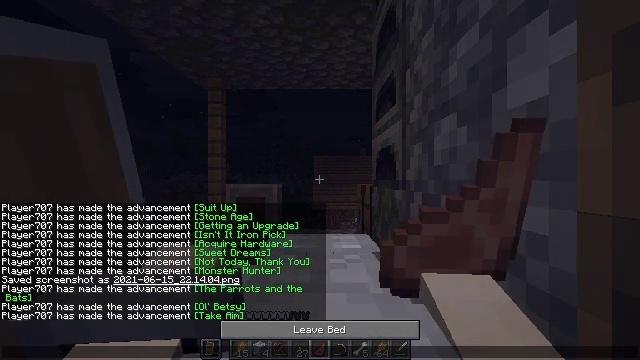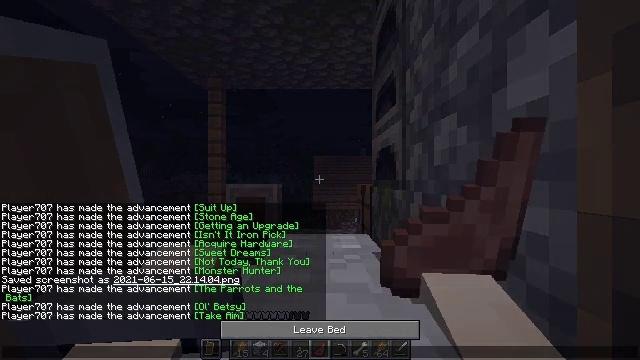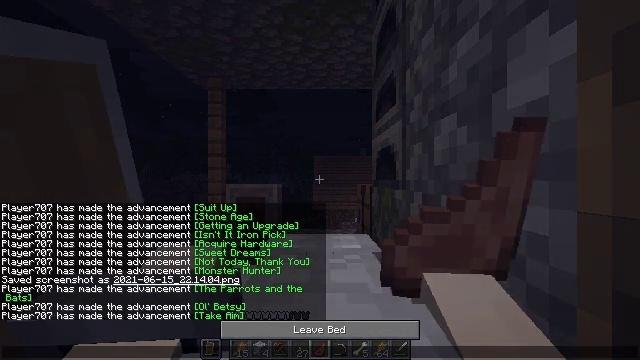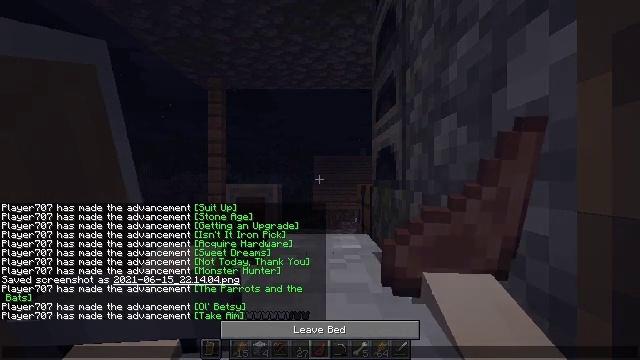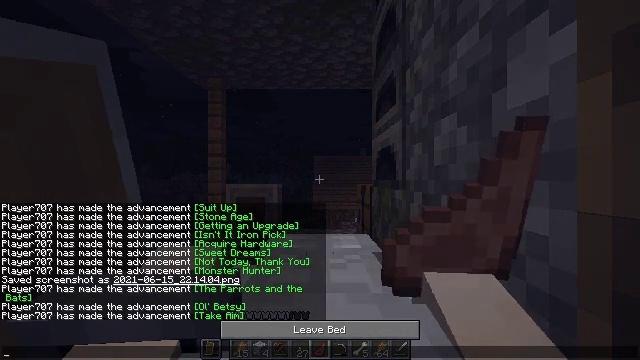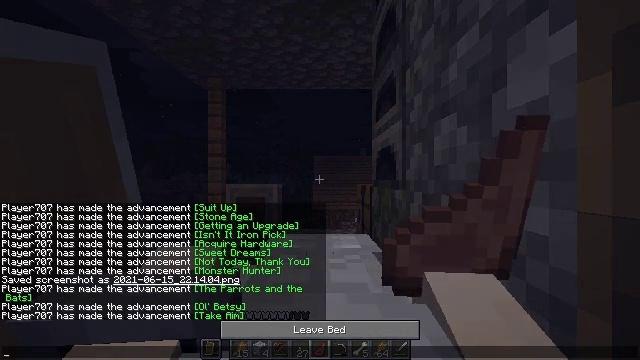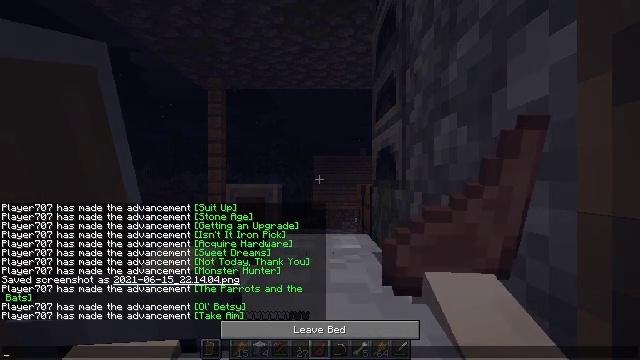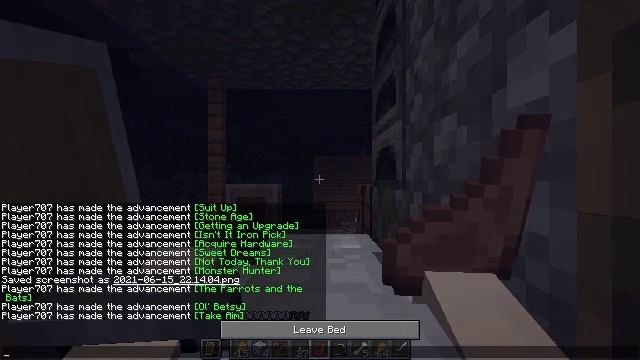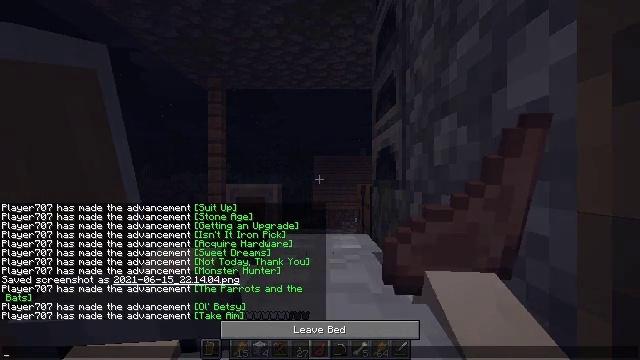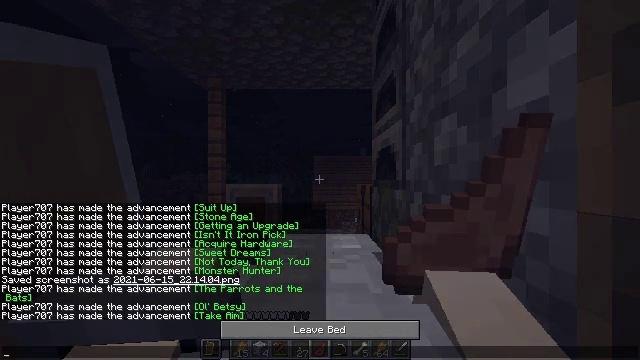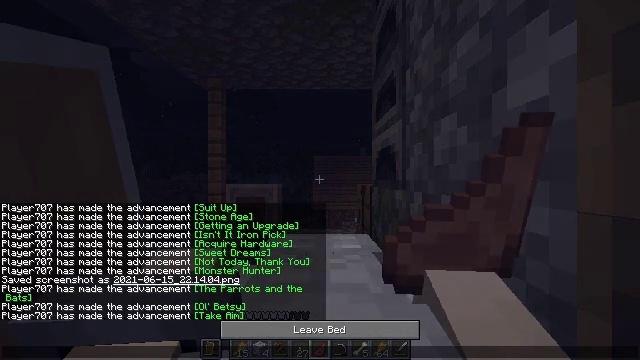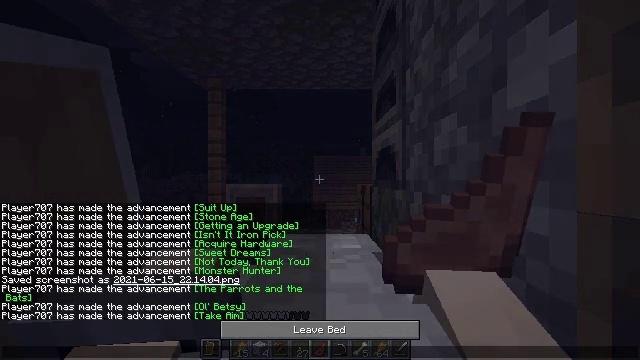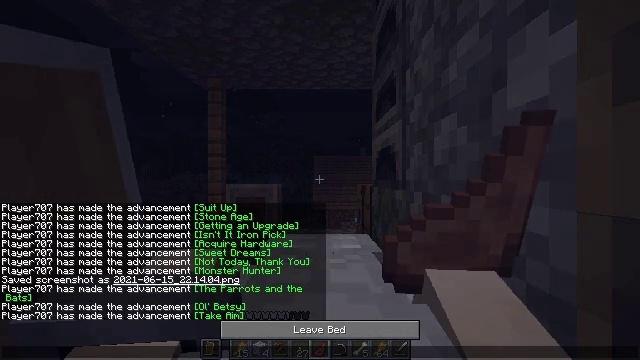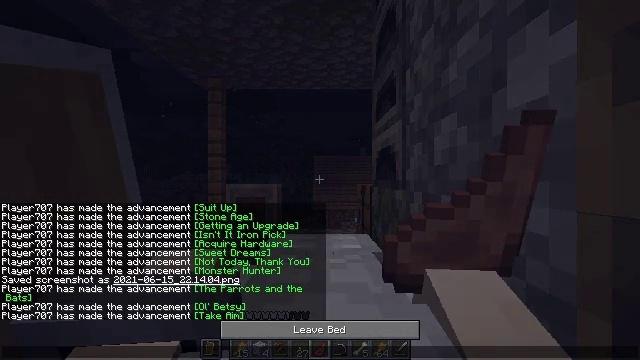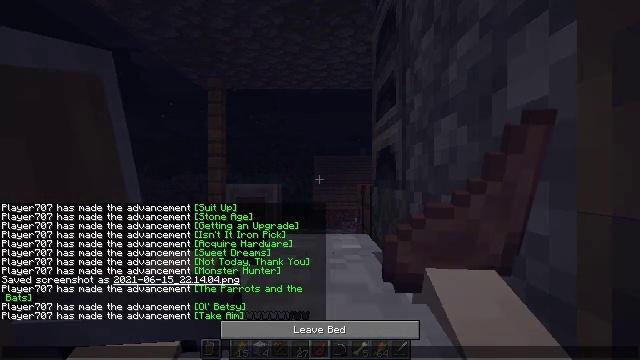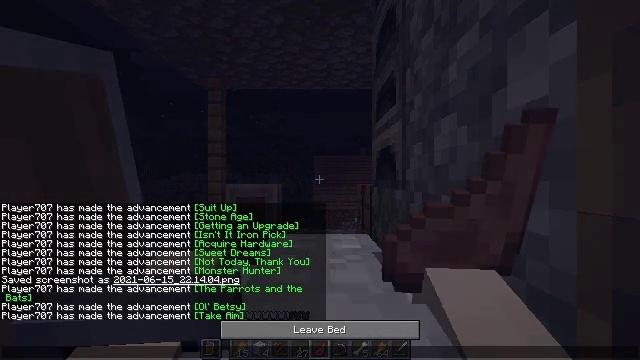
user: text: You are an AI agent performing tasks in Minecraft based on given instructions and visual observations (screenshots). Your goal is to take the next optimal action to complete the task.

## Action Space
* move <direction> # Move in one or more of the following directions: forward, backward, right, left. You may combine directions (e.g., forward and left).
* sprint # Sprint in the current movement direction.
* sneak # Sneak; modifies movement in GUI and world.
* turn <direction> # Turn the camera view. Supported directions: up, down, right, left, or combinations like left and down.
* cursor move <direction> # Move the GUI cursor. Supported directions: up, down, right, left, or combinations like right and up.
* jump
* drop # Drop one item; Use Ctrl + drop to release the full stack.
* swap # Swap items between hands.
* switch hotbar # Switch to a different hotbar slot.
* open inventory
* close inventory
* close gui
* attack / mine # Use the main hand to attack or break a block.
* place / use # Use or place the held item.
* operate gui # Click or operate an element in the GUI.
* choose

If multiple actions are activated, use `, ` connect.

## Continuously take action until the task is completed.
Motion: motion action
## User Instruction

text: Create a gold ingot in the furnace.
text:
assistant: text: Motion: no_op
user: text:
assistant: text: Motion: no_op
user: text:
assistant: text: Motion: no_op
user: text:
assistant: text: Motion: no_op
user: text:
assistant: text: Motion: no_op
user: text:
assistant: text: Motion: no_op
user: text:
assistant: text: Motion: no_op
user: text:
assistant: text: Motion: no_op
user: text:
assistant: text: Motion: no_op
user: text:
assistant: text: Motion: no_op
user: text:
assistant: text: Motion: no_op
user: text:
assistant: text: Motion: no_op
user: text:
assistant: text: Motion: no_op
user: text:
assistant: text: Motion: no_op
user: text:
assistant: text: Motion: no_op
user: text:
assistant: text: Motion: no_op
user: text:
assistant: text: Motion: no_op
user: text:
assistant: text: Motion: no_op
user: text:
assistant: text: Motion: no_op
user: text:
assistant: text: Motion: no_op
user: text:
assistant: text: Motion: no_op
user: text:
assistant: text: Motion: no_op
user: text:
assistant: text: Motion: no_op
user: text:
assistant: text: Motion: no_op
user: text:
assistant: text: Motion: no_op
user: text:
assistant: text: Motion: no_op
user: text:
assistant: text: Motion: no_op
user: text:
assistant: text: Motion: no_op
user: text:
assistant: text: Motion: no_op
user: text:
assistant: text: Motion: no_op